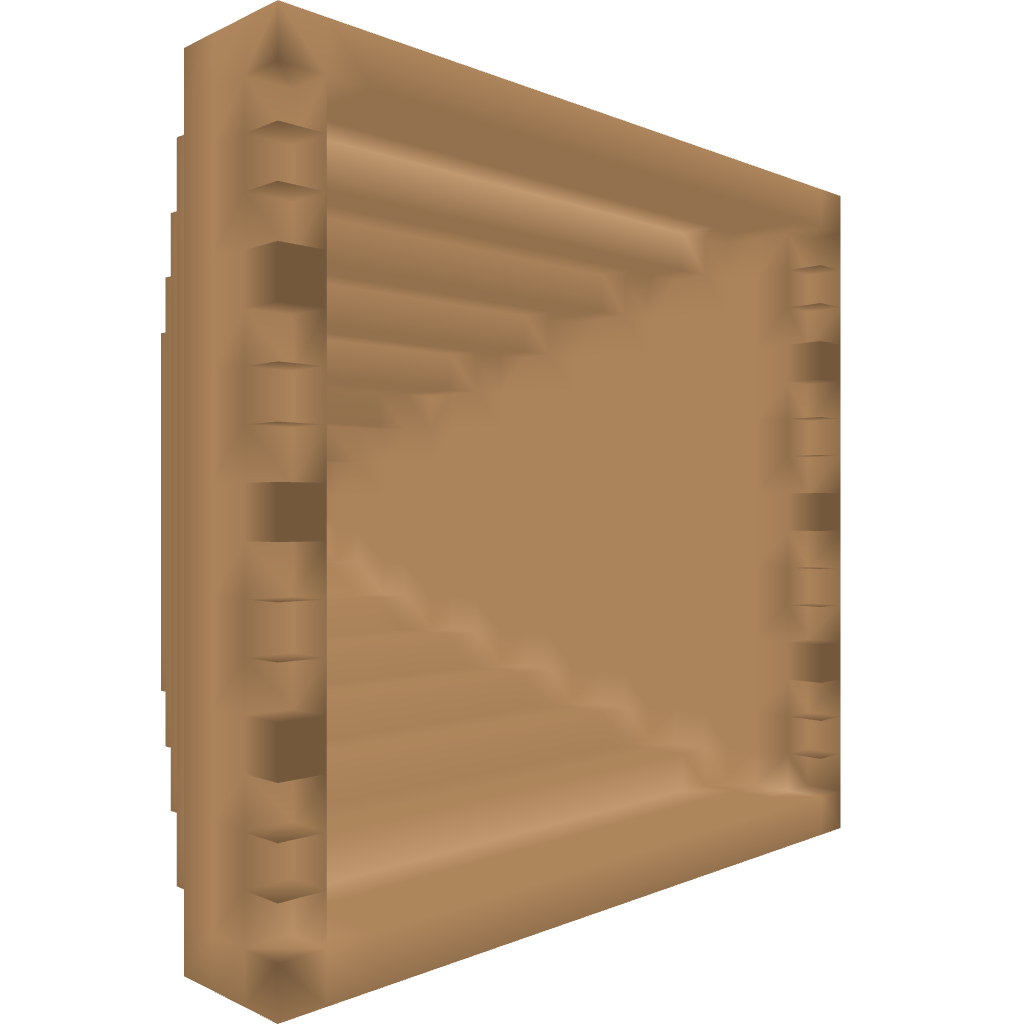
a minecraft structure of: big wooden t.v. bad low quality